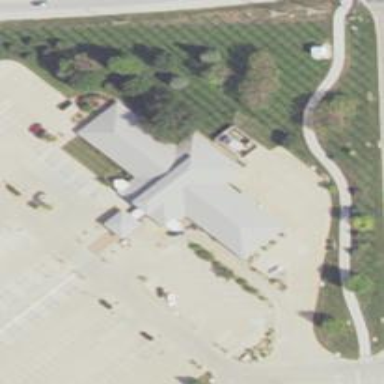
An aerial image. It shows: Pharmacy providing healthcare services.